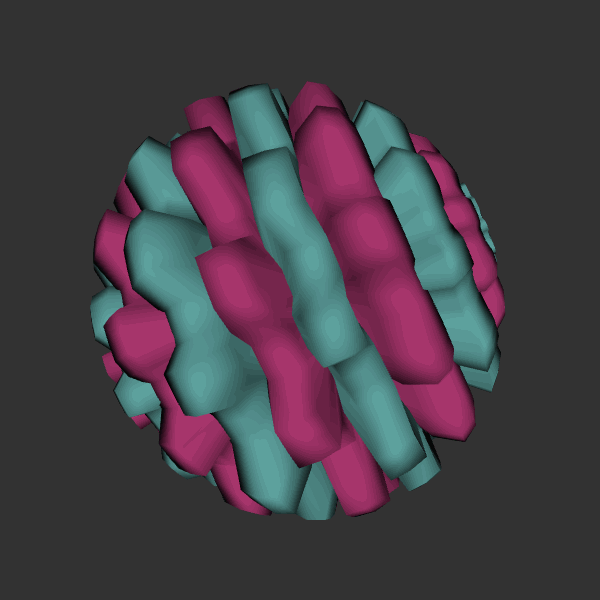
Background: dark